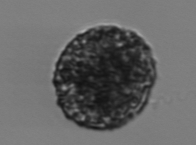
Label: Vicicitus_globosus